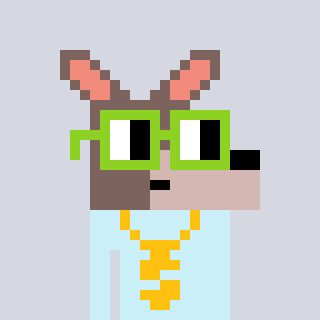
a pixel art character with square light green glasses, a kangaroo-shaped head and a cold-colored body on a cool background